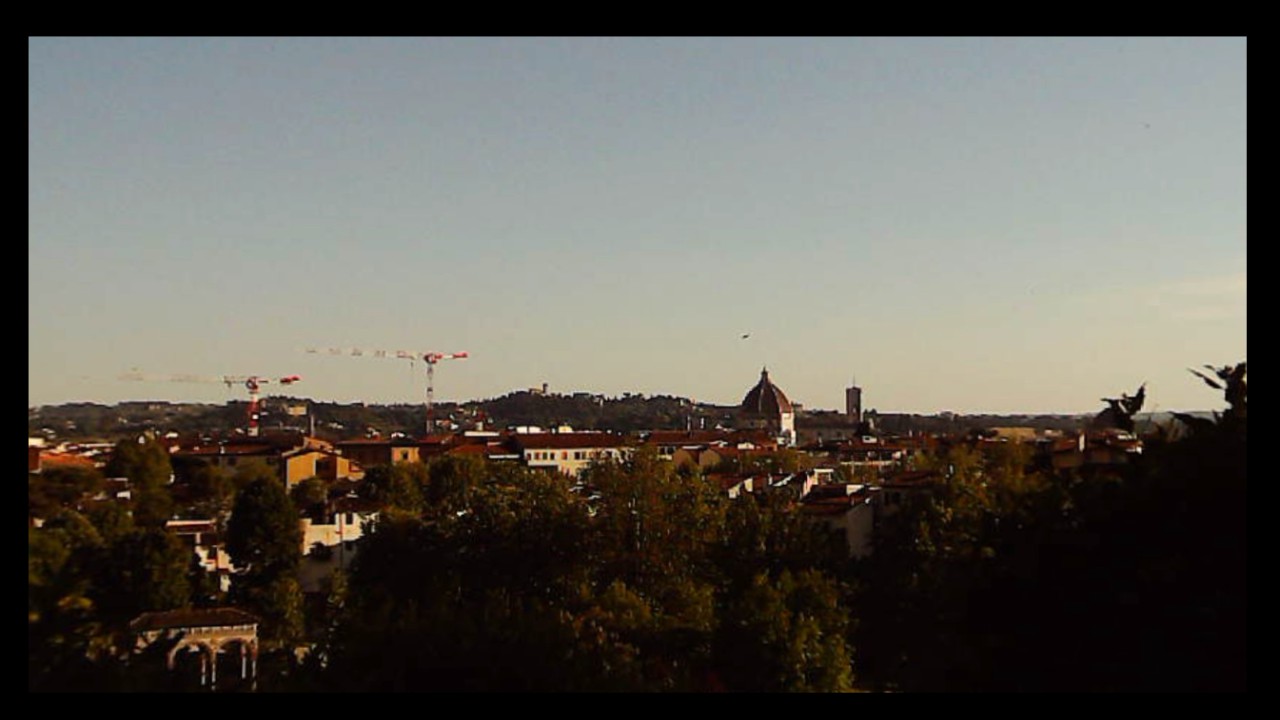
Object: Betafpv air75